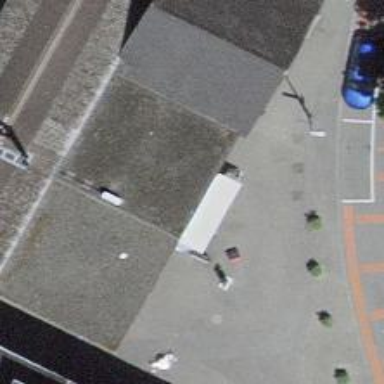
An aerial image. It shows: Kiosk.